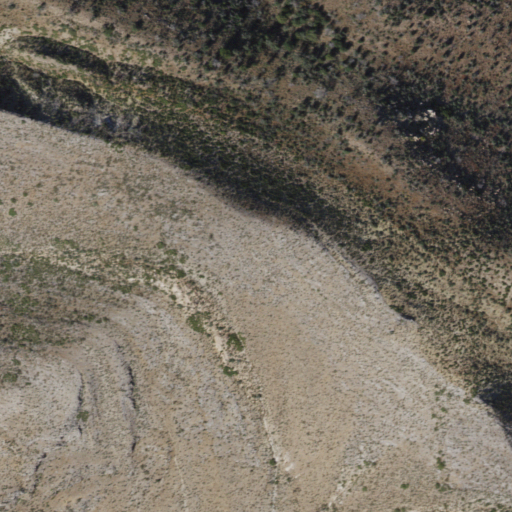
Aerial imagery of mountain in Arizona named Limestone Mountain containing shrub, evergreen forest, and grassland